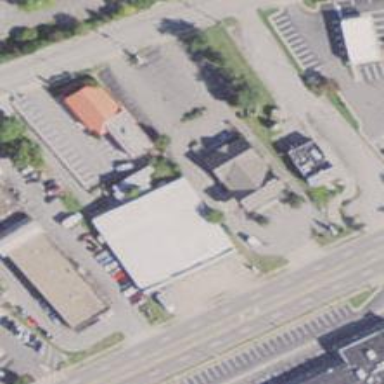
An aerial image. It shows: Commercial building.